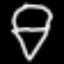
Label: diamond